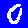
Digit: 0